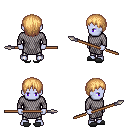
a pixel art fantasy rpg character, male body template, dark elf, purple skin, chain mail, metal pants, light blonde plain hairstyle, gray slippers, spear, four views (front, back, left, right), 2x2 character sprite sheet, small pixel art, hard edges, no anti-aliasing